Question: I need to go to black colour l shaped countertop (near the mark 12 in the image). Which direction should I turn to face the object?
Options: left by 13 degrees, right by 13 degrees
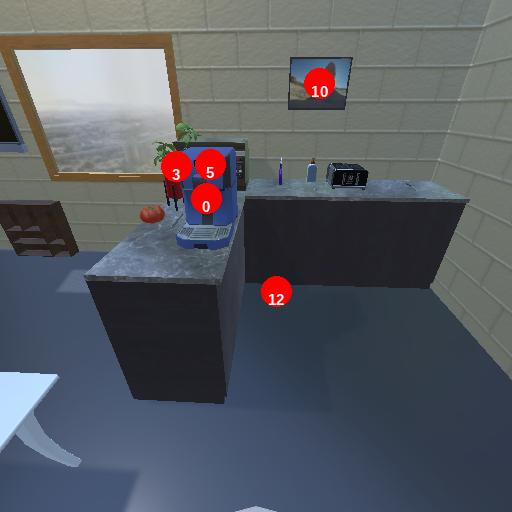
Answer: left by 13 degrees